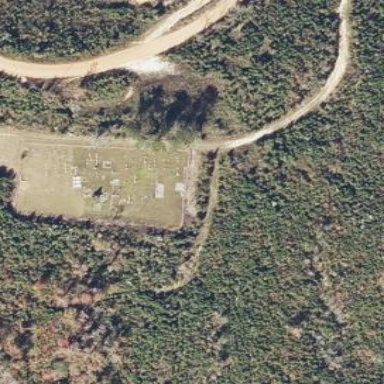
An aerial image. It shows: Graveyard area designated as cemetery.